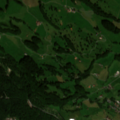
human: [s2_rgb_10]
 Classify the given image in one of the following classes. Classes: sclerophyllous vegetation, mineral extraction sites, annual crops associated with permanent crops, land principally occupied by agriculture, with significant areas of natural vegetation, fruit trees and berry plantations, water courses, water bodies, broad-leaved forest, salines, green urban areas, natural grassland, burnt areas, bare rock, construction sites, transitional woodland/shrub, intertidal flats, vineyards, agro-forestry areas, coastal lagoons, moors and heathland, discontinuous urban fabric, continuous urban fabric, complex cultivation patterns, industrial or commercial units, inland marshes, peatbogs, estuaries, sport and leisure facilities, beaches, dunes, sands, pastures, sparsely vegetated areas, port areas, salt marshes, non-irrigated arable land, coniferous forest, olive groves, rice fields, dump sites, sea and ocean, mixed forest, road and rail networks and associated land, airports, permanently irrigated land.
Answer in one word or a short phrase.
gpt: pastures, broad-leaved forest, mixed forest